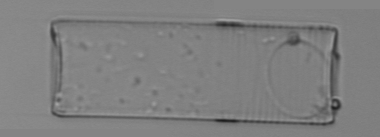
Label: Guinardia_flaccida